Aerial crown-view tile of a tropical tree (Barro Colorado Island, Panama), acquired 20240716:
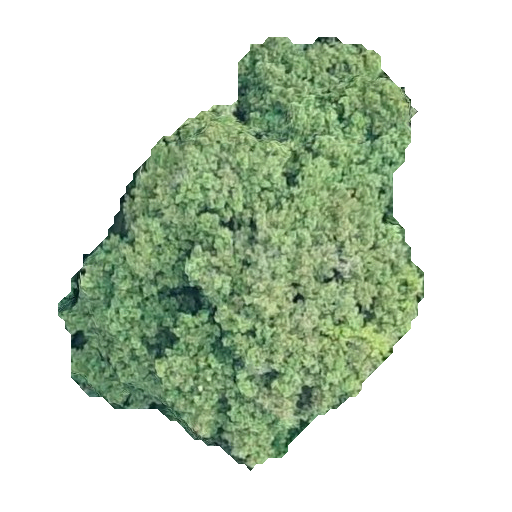
Species: Prioria copaifera
GBIF accepted scientific name: Prioria copaifera
Crown area: 160.635 m²